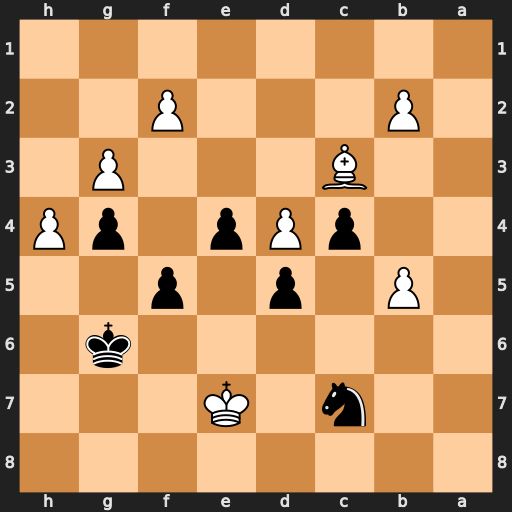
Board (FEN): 8/2n1K3/6k1/1P1p1p2/2pPp1pP/2B3P1/1P3P2/8
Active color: b
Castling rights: -
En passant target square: -
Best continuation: Nxb5 Bd2 Nxd4 h5+ Kxh5